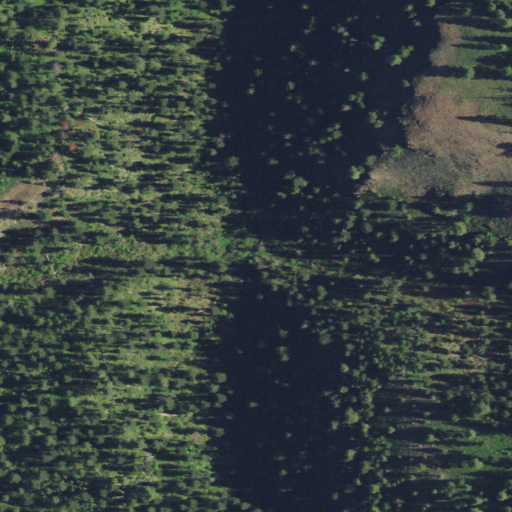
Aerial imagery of valley in Idaho named Coldsprings Canyon containing evergreen forest and grassland